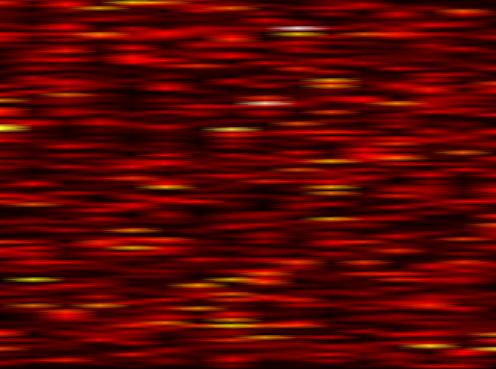
Label: FBMC